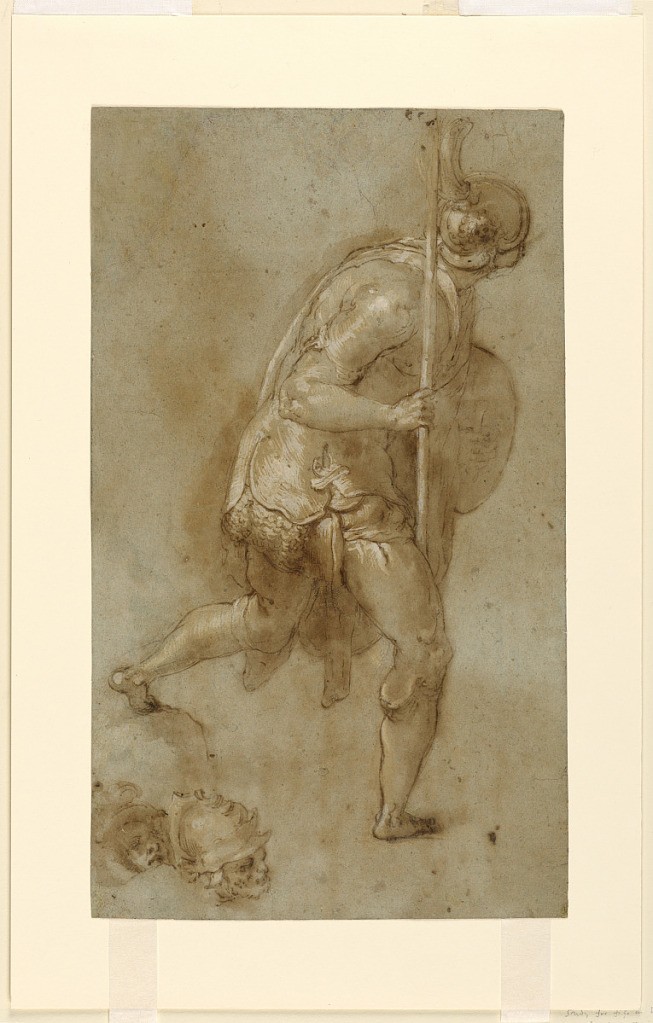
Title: Soldier Running :Study for Figure in Left Foreground, "Betrayal of Christ," Rome, S. Maria della Consolazione, Matttei Chapel; Separate Studies of Two Heads
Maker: Taddeo Zuccaro, Italian, 1529 - 1566
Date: mid-16th century, before 1566
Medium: Pen and brown ink, brown wash, black chalk on gray paper
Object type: Drawing
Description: Vertical rectangle. Walking toward the right, shown in profile, carrying shield and spear. Descending. In the lower left corner are the heads of a young soldier and that of a bearded man, respectively.